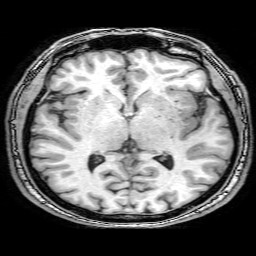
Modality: T1w
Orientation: coronal
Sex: male
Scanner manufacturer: philips
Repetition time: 0.008116 s
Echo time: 0.00373 s